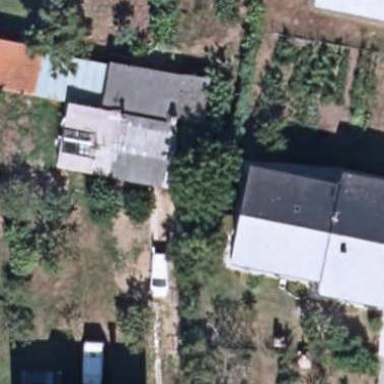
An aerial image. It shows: Simple house.